Question: I want to get the points and show to the owner of that account when he is logged in I tried reading firebase documentation but I couldn't made it here is the code that I use for assigning the random key and saving the child data
'''
const autoid = firebase.database().ref("user").push().key;
firebase.database().ref("user").child(autoid).set({
Email :email,
Password : password,
Points :"500"
});
'''

I want whenever the user is login get his points from database and show it on their profile.
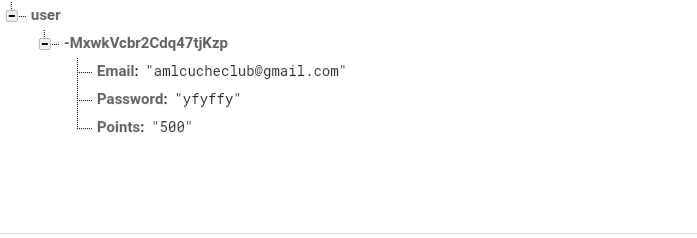
Answer: In your code you are generating a random key and then assigning it to a variable. A better way to do is to get the 'userId' and assign it as a 'documentid' and then when retrieving the data use the 'userId' to get the user's data.
For example, to add the data:
'''
const database = firebase.database();
const user = firebase.auth().currentUser;
if (user !== null) {
// Add user data in collection "users"
database.ref("users").child(user.uid).set({
email :email,
password : password,
points :"500"
})
.then(() => {
console.log("data successfully written!");
})
.catch((error) => {
console.error("Error writing data: ", error);
});
}
'''
Then after the user logins in, you can do the following to retrieve 'points':
'''
const database = firebase.database();
const user = firebase.auth().currentUser;
if (user !== null) {
let ref = database.ref("users").child(user.uid);
ref.get().then((snapshot) => {
if (snapshot.exists()) {
console.log("data:", snapshot.val());
console.log(snapshot.val().points);
}
}).catch((error) => {
console.log("Error getting data:", error);
});
}
'''